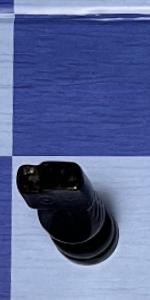
Label: Knight_Black